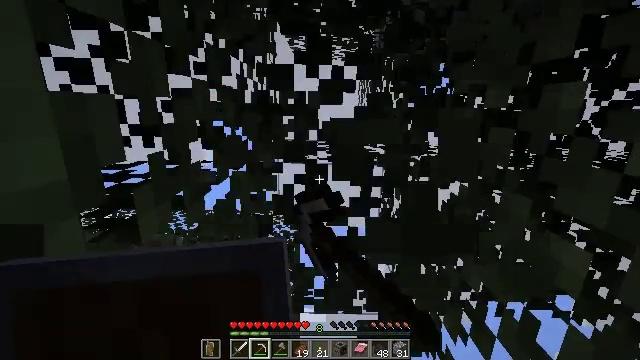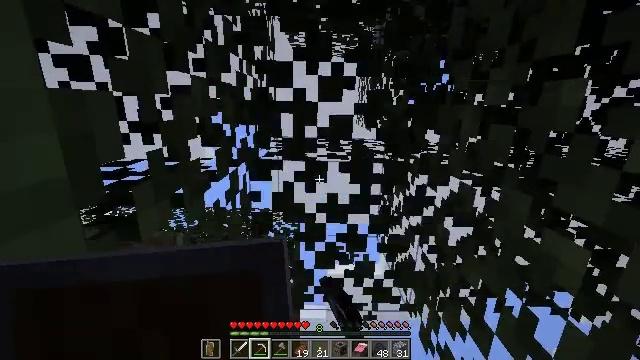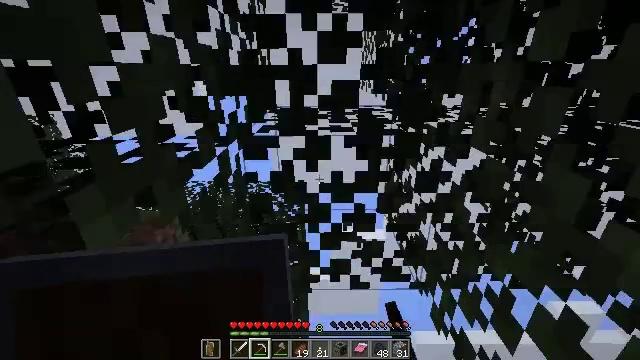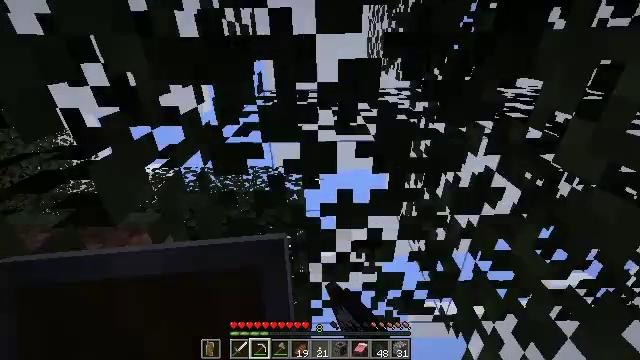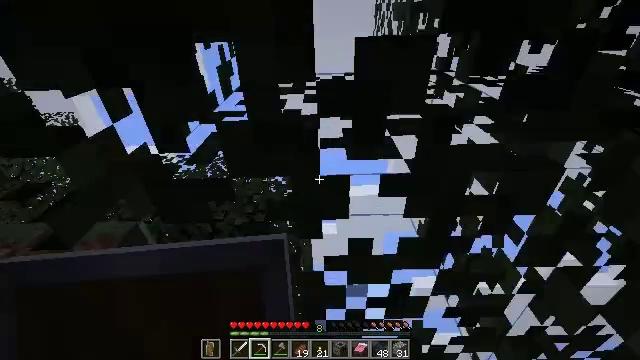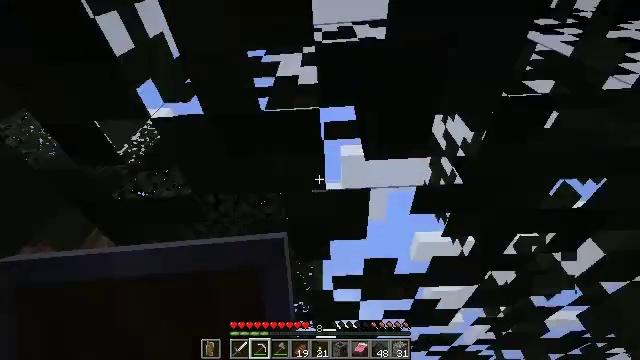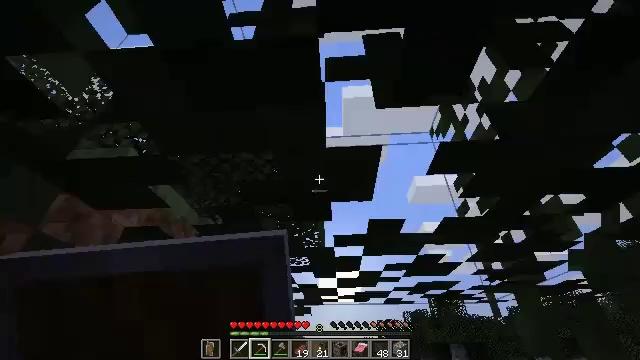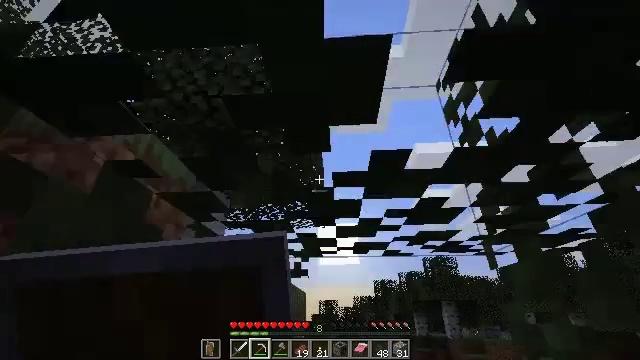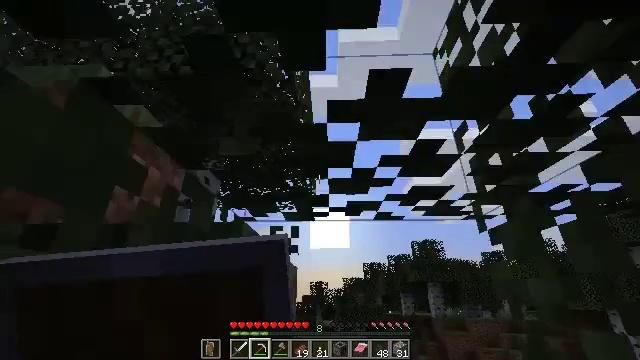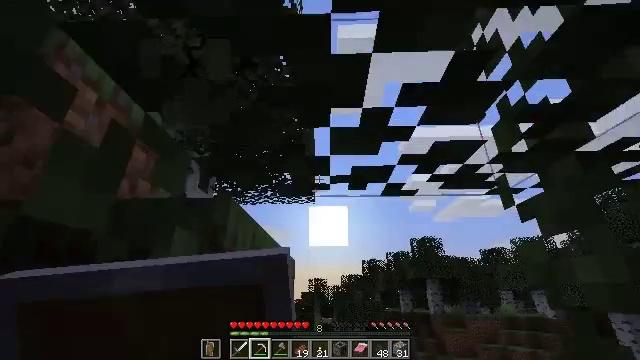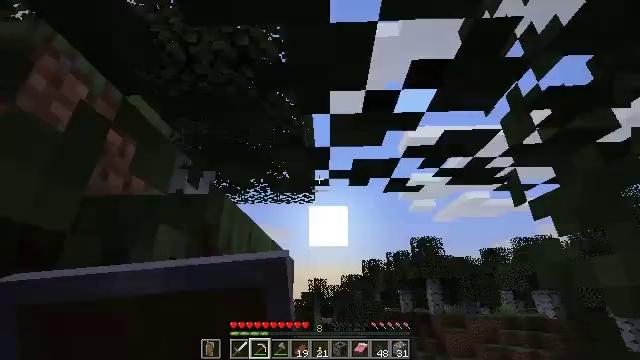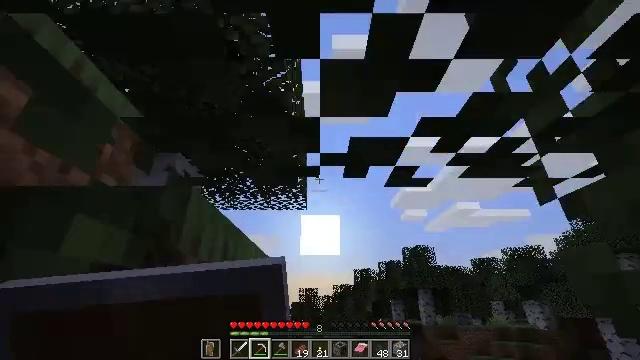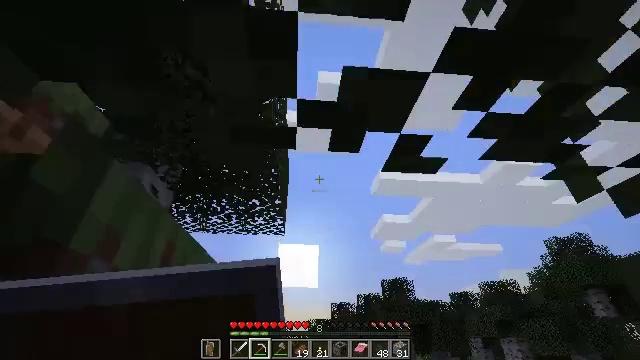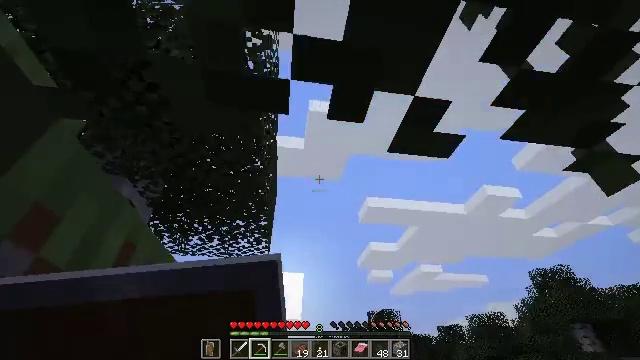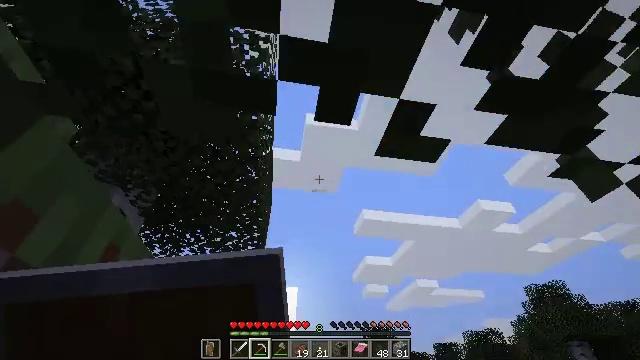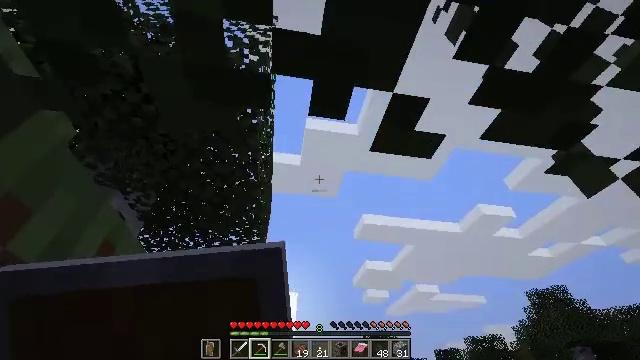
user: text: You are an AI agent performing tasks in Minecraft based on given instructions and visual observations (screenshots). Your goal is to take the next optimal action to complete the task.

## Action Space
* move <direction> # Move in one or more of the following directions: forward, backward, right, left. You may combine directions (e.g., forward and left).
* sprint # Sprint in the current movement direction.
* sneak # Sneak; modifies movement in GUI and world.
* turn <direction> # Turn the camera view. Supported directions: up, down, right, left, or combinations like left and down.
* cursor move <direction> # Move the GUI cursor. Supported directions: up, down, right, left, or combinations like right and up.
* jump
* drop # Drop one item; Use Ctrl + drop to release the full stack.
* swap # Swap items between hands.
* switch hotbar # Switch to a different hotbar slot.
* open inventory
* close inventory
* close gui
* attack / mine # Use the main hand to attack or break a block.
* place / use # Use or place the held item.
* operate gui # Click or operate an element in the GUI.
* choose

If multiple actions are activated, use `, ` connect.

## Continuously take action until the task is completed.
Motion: motion action
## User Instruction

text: Remove birch leaves from trees.
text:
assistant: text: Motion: move forward, attack / mine
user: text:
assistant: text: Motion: move forward, turn left and down, attack / mine, jump
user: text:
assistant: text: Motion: move forward, turn down, attack / mine, jump
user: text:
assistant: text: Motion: move forward, turn down, attack / mine, jump
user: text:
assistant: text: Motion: move forward, turn left and down, jump
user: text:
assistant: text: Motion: move forward, turn down, jump
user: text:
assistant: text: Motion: move forward, turn down, jump
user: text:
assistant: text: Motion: move forward, turn right and down
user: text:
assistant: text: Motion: move forward
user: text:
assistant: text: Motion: move forward, attack / mine
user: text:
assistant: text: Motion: move forward, turn right and up, attack / mine
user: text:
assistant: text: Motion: move forward, turn right and up, attack / mine
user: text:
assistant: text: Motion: move forward, turn right and up, attack / mine
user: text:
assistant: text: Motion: turn right and up, attack / mine
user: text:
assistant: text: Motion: attack / mine
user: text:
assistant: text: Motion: turn up, attack / mine
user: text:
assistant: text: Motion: attack / mine
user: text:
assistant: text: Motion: attack / mine
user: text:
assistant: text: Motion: attack / mine
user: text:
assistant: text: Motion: turn left and down, attack / mine
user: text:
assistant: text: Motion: move forward, turn left and down, attack / mine
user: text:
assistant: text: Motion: move forward, turn left and down, attack / mine
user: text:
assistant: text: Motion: move forward, turn left and up, attack / mine
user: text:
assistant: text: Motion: move forward, turn left and up, attack / mine
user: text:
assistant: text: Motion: turn up, attack / mine
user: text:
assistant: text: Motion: turn left and up, attack / mine
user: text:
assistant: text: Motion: turn left and up, attack / mine
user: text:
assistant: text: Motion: turn up, attack / mine
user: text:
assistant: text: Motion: turn up, attack / mine
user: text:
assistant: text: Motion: attack / mine